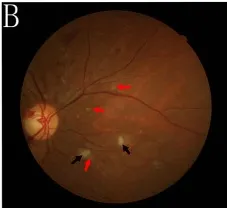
Fundus photograph, FFA and SD-OCT of the right eye. (A,B) Funduscopic examination revealed retinal edema, intraretinal hemorrhage, elschnig spots (white arrow and red arrows), hard exudates and cotton-wool spots (black arrows) in right eye.
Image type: ophthalmic_imaging (fundus_photograph)